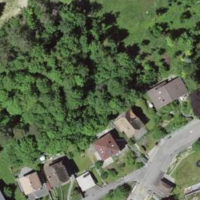
EUNIS habitat code: 55
Species observed at this site:
Fagus sylvatica
Helix pomatia